Aerial crown-view tile of a tropical tree (Barro Colorado Island, Panama), acquired 20250217:
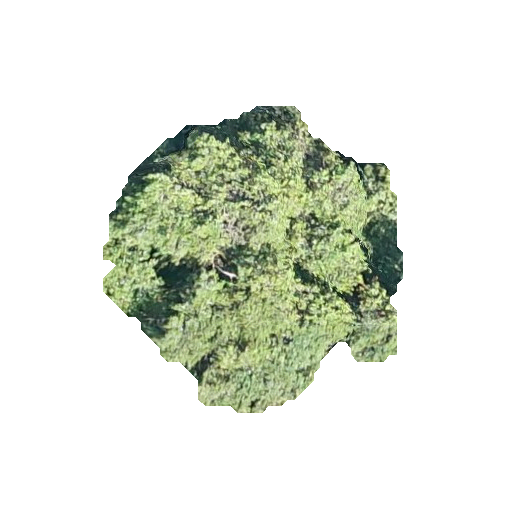
Species: Chrysophyllum cainito
GBIF accepted scientific name: Chrysophyllum cainito
Crown area: 96.18 m²